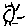
Label: sun